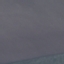
Land use / land cover class: SeaLake